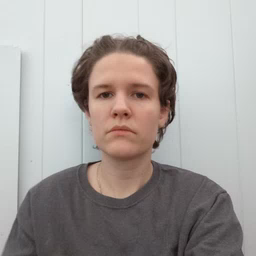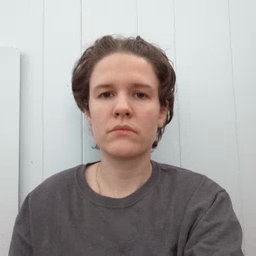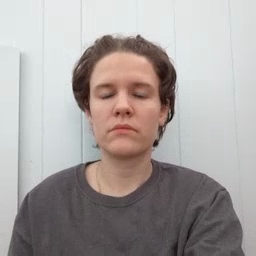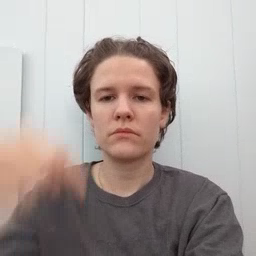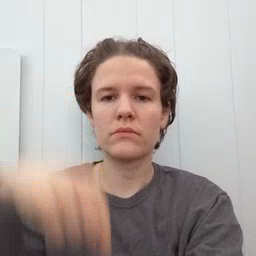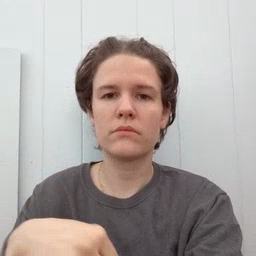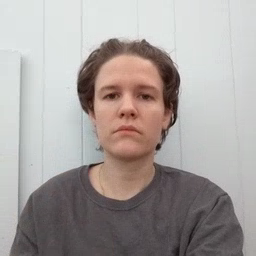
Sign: down